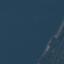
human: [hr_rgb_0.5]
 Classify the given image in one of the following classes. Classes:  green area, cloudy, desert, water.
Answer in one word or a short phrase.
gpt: water